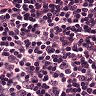
Metastatic tissue present: no